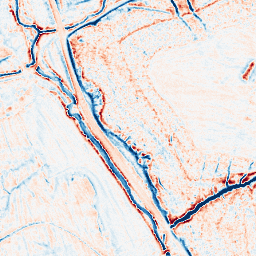
Category: edge_preserving
Decomposition family: anisotropic_diffusion
Decomposition parameters: iterations: 50
kappa: 30
gamma: 0.05
Upsampling method: sinc_hamming
Upsampling parameters: scale: 8
kernel_size: 16
Upsampling scale: 8